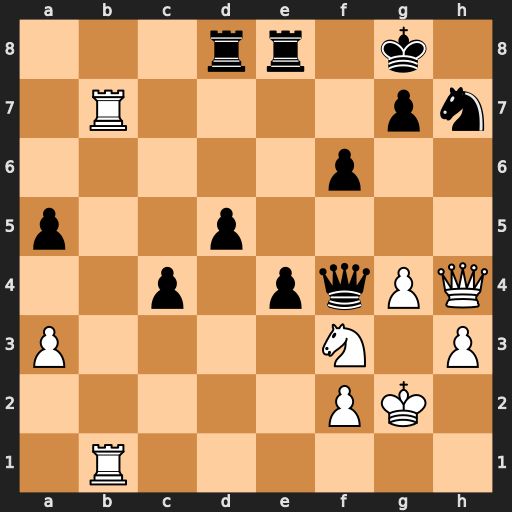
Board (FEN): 3rr1k1/1R4pn/5p2/p2p4/2p1pqPQ/P4N1P/5PK1/1R6
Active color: w
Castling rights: -
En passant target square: -
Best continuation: Rxg7+ Kxg7 Rb7+ Re7 Rxe7+